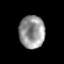
Tissue: prostate
Cell type: Myeloid cells
Senescence score: 0.3186
Nuclear area (px): 821
Mean DAPI intensity: 149.205